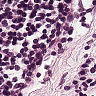
Metastatic tissue present: no